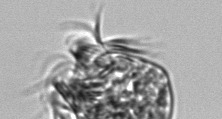
Label: Leegaardiella_ovalis